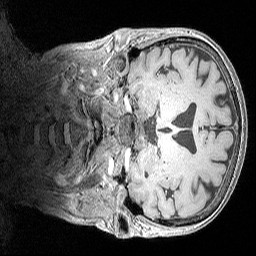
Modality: MP2RAGE
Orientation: coronal
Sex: female
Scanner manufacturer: siemens
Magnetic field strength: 3 T
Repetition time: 5 s
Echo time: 0.00292 s